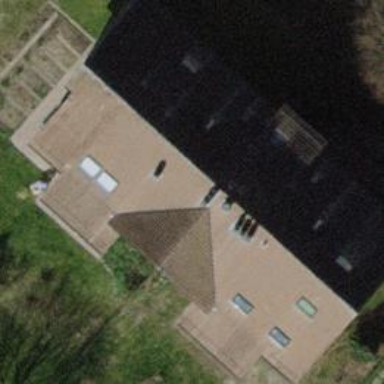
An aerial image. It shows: Detached building.